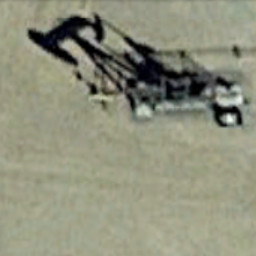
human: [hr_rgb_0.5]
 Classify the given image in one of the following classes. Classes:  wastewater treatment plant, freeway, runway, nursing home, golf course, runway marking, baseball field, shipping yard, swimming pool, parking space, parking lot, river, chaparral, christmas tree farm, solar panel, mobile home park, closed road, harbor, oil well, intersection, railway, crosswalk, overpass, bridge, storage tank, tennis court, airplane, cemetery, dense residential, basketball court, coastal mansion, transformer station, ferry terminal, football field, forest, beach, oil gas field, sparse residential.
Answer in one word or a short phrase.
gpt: oil well